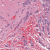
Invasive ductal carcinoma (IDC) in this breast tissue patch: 1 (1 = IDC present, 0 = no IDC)